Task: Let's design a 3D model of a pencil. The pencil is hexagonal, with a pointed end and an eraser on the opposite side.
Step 149:
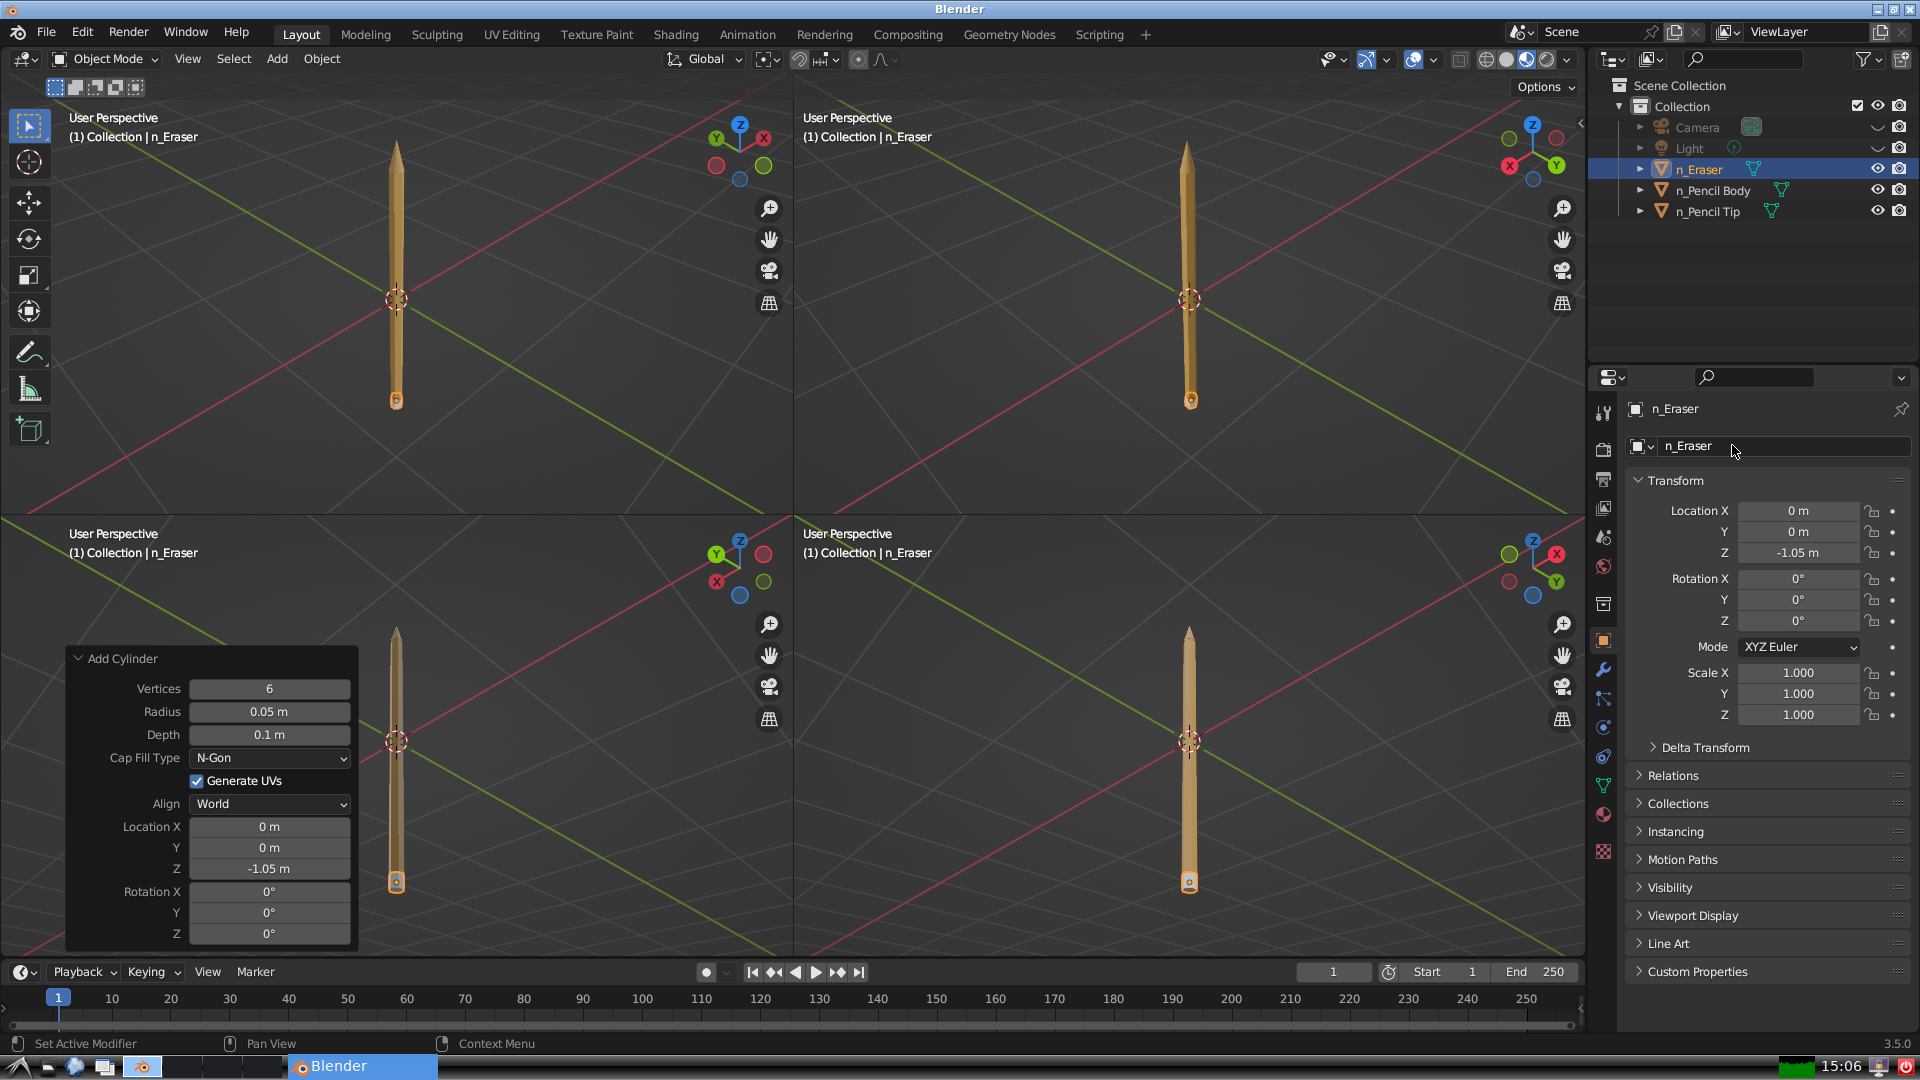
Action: {"mouse_move": [1608, 805]}